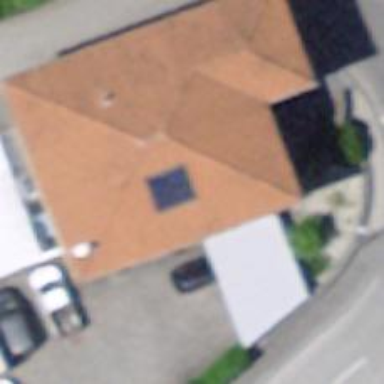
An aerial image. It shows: Gas station.